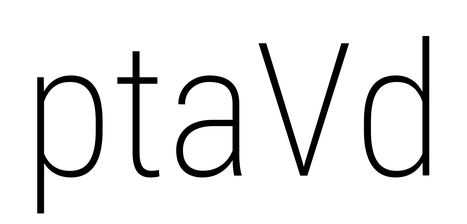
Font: Roboto_Condensed_ExtraLight